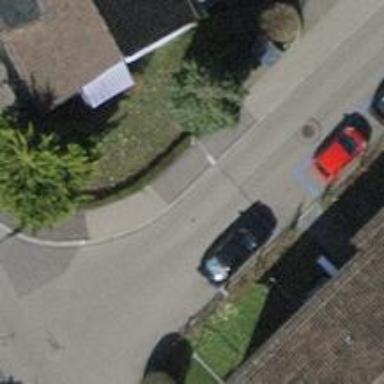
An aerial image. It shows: Asphalt sidewalk.